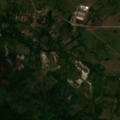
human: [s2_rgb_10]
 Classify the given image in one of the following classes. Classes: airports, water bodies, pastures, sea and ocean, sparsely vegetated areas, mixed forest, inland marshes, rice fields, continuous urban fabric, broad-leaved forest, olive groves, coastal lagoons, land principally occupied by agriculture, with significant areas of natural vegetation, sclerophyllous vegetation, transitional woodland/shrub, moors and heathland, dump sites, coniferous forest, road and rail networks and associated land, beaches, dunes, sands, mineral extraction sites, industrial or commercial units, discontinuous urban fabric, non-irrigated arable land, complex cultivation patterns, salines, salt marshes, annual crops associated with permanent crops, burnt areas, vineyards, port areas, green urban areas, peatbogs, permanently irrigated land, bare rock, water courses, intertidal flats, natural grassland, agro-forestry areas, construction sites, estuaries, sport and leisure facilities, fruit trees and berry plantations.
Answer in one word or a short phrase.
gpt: pastures, complex cultivation patterns, land principally occupied by agriculture, with significant areas of natural vegetation, broad-leaved forest, transitional woodland/shrub